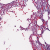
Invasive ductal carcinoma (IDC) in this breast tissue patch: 0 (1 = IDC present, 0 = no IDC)